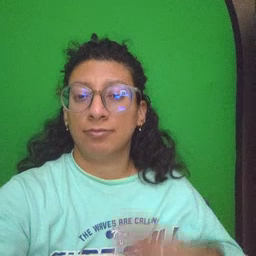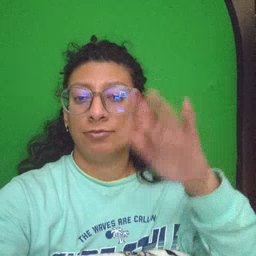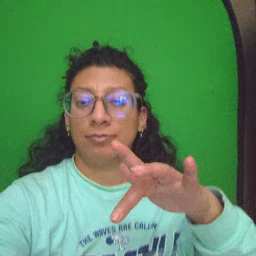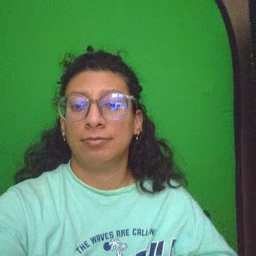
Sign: touch